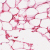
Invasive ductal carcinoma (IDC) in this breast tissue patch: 0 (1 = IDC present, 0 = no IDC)